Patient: sex F, age 62
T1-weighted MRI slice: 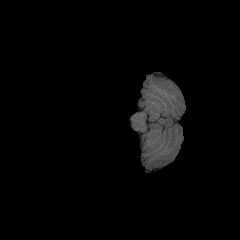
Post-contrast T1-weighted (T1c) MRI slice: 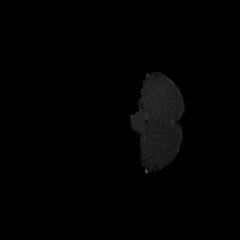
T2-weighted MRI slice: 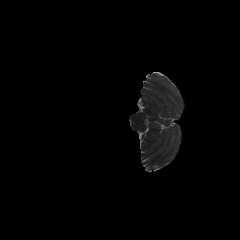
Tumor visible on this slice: no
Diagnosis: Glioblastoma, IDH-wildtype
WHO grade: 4